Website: lowes
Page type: payment
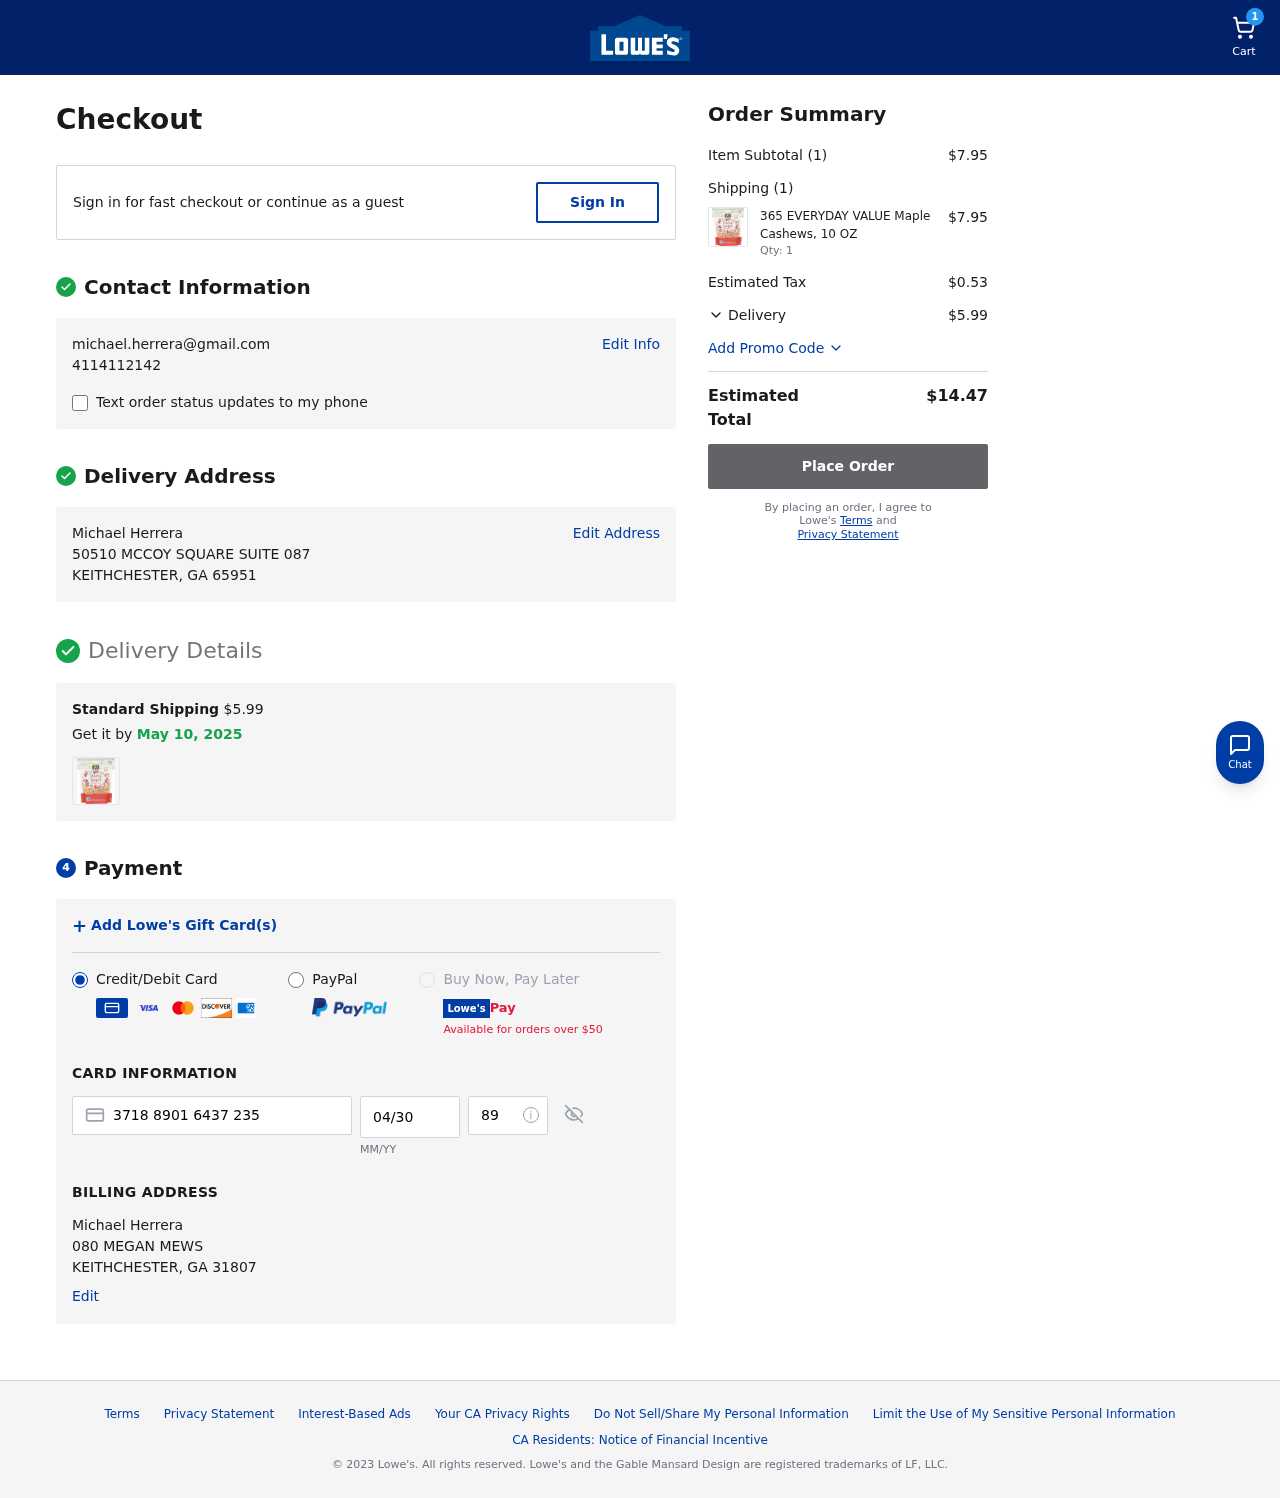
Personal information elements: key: PII_CARD_CVV
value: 8977
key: PII_CARD_EXPIRY
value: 04/30
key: PII_CARD_NUMBER
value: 3718 8901 6437 235
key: PII_CITY_STATE_ZIP2
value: KEITHCHESTER, GA 31807
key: PII_EMAIL
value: michael.herrera@gmail.com
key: PII_FULLNAME
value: Michael Herrera
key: PII_FULLNAME2
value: Michael Herrera
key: PII_PHONE
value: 4114112142
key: PII_STREET
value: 50510 MCCOY SQUARE SUITE 087
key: PII_STREET2
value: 080 MEGAN MEWS
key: PII_CITY_STATE_ZIP
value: KEITHCHESTER, GA 65951
Product elements: key: PRODUCT1_NAME
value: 365 EVERYDAY VALUE Maple Cashews, 10 OZ
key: PRODUCT1_PRICE
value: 7.95
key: PRODUCT1_QUANTITY
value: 1
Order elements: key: ORDER_NUM_ITEMS
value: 1
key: ORDER_SHIPPING_COST
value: $5.99
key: ORDER_DELIVERY_DATE
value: May 10, 2025
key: ORDER_SUBTOTAL
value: $7.95
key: ORDER_NUM_ITEMS2
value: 1
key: ORDER_TAX
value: $0.53
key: ORDER_SHIPPING_COST2
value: $5.99
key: ORDER_TOTAL
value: $14.47